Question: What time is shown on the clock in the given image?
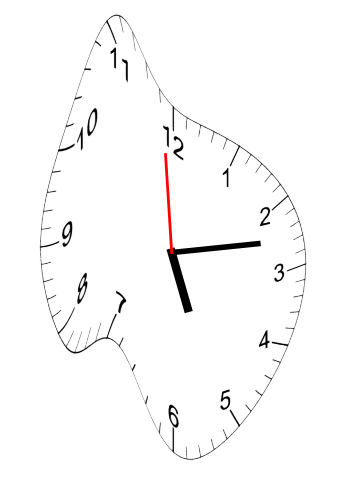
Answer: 05:12:59